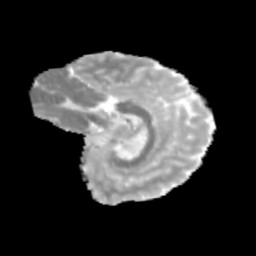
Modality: MD
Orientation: sagittal
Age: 9
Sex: male
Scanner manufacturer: siemens
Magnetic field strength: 3 T
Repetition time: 3.8 s
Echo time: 0.07 s